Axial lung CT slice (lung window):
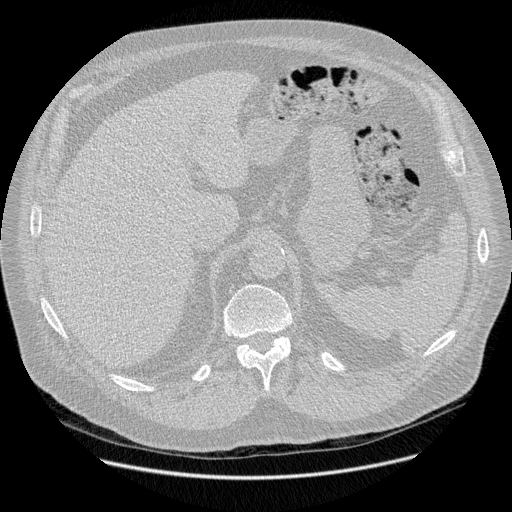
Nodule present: no